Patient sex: M
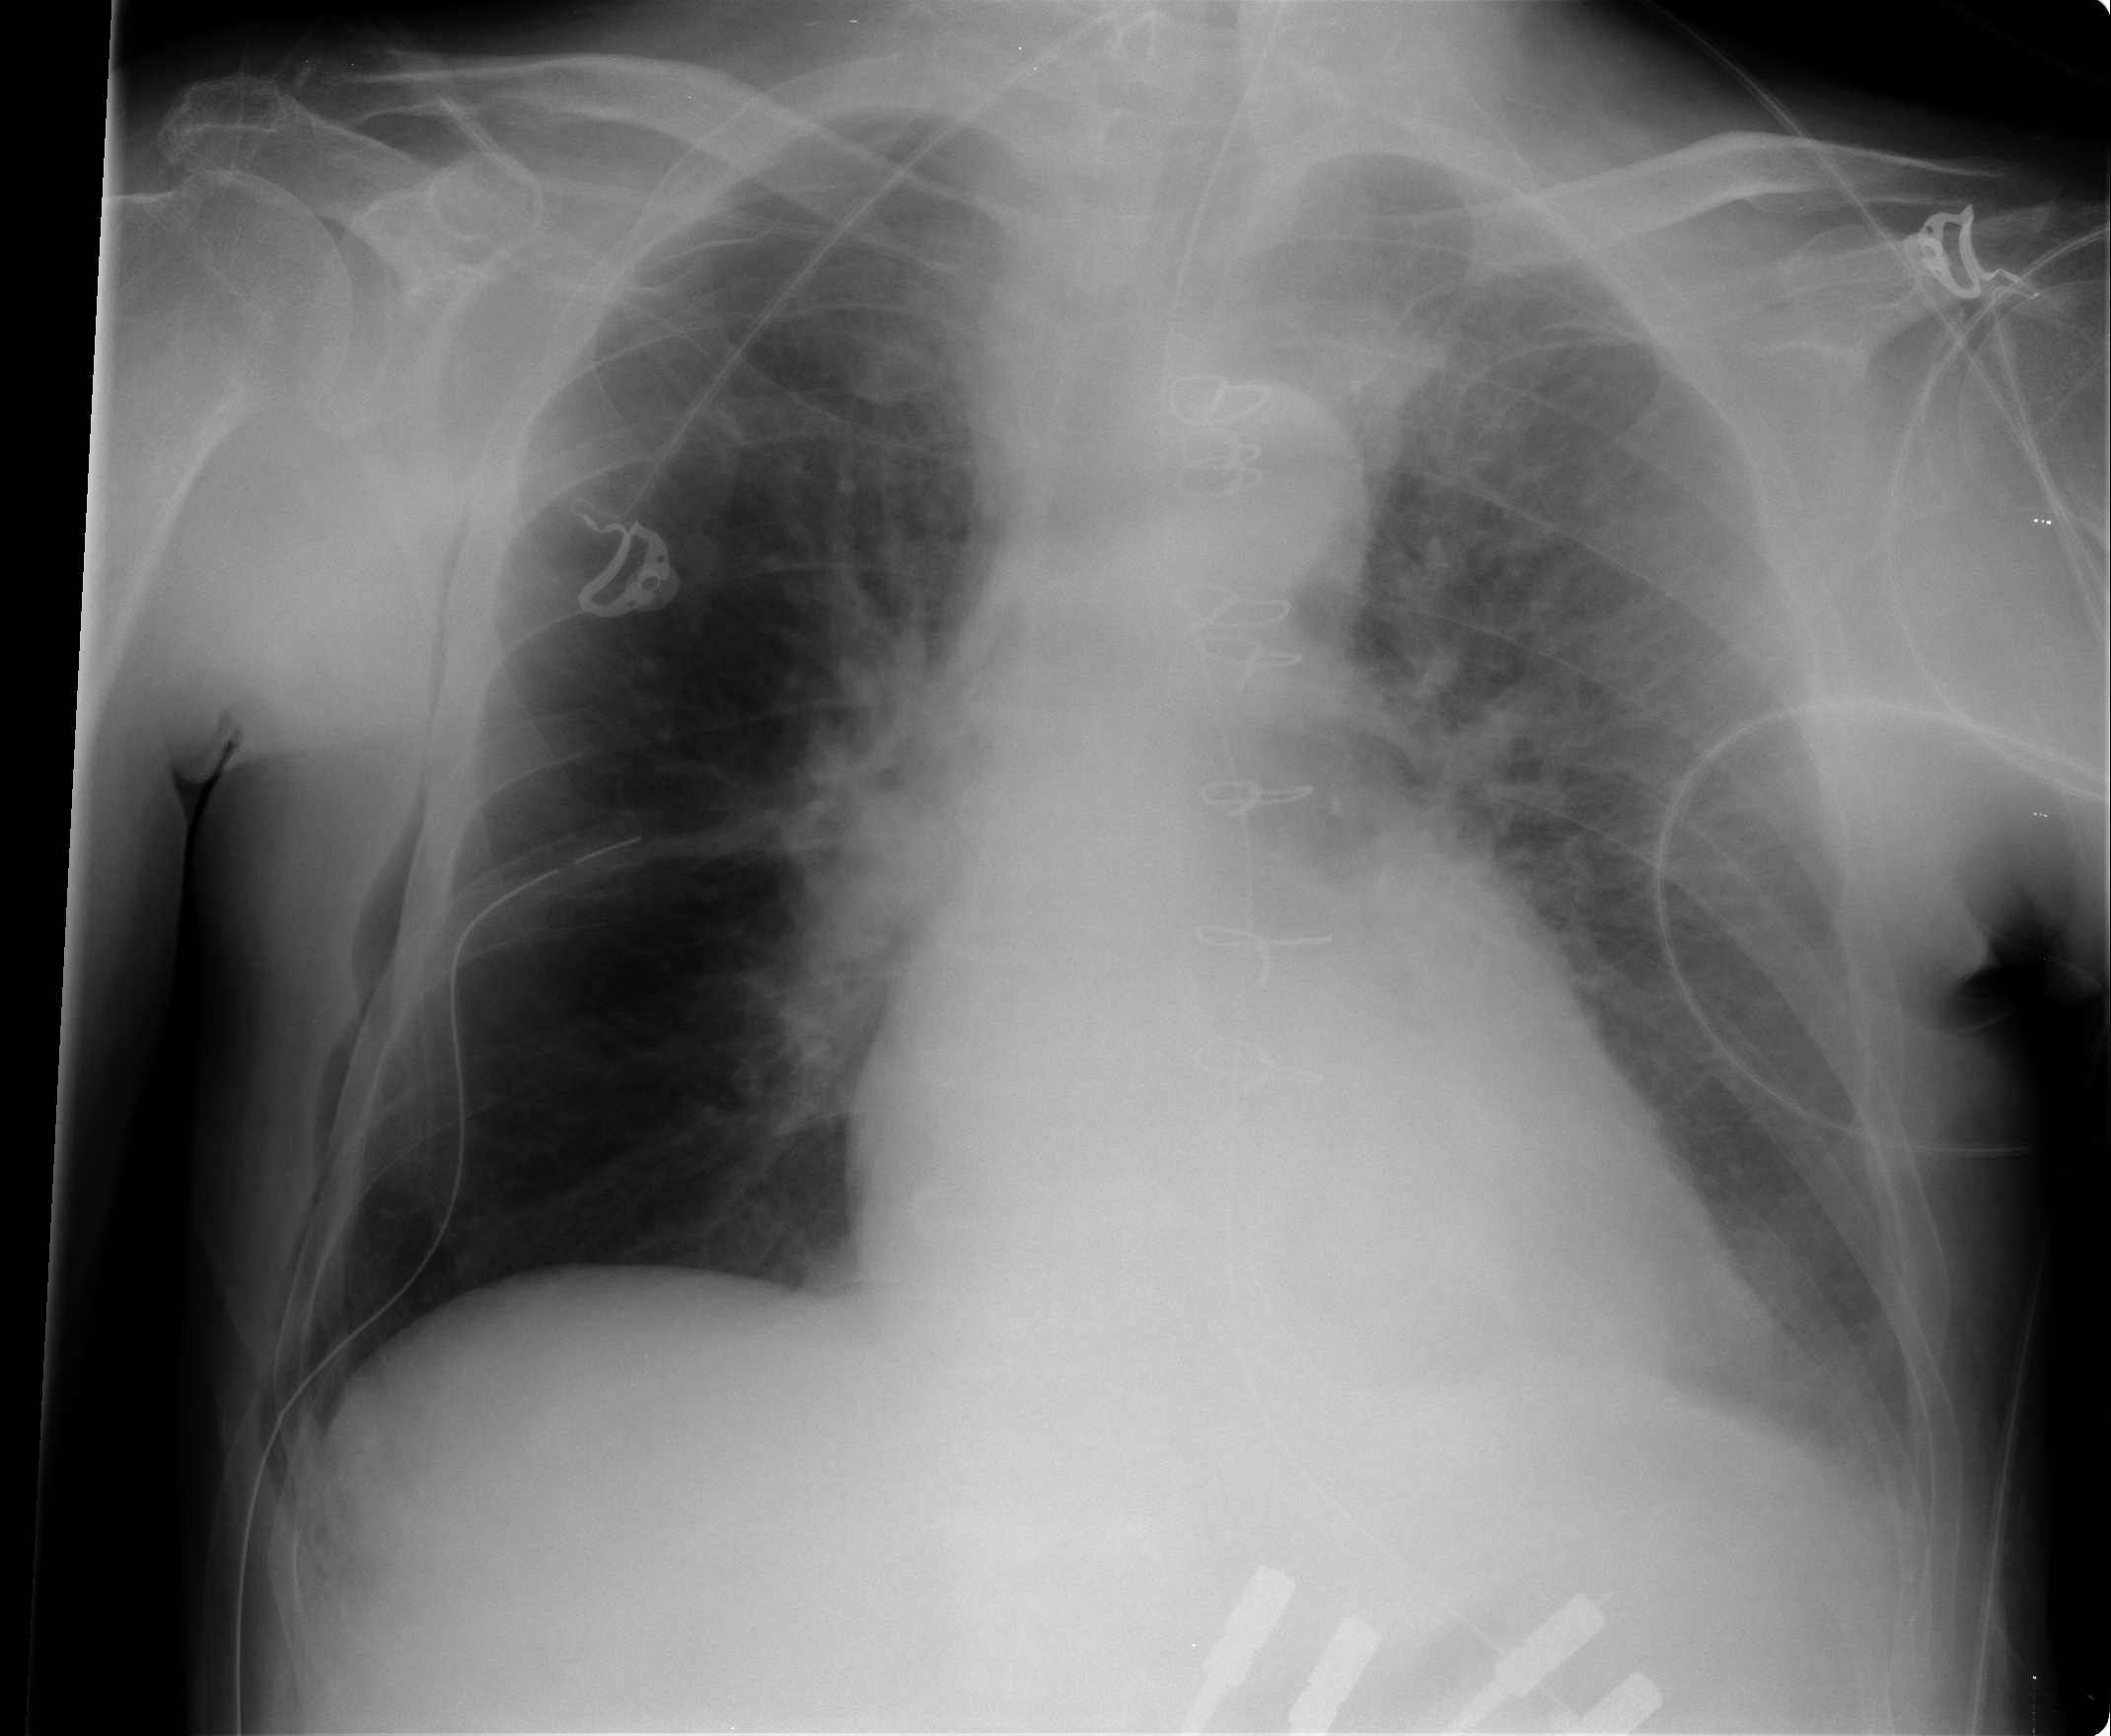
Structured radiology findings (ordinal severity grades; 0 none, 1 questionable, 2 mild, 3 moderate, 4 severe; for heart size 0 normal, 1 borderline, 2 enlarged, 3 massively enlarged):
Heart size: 0
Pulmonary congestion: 2
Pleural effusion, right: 0
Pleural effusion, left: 0
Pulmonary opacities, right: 0
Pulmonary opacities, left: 0
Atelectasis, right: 1
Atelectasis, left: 2